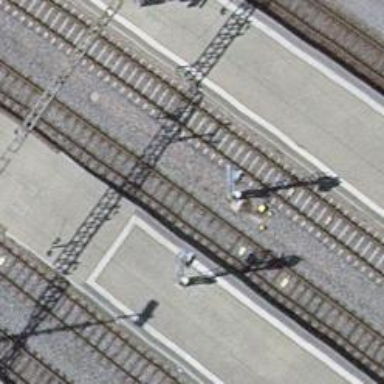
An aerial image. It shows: Railway signal.